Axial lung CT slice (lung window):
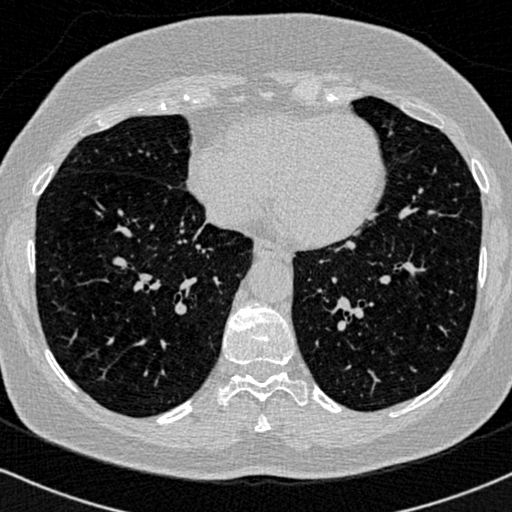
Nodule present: no